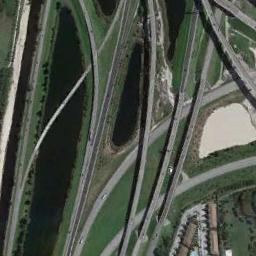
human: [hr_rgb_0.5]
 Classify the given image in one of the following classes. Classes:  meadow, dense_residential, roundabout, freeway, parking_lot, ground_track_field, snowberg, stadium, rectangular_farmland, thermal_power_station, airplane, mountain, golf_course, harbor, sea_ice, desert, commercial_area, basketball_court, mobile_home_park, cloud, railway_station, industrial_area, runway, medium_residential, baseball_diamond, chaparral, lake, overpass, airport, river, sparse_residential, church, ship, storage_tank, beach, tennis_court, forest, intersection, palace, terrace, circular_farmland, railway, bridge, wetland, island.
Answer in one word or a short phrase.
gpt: overpass